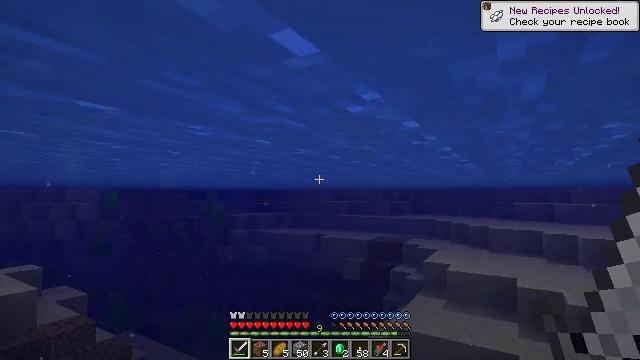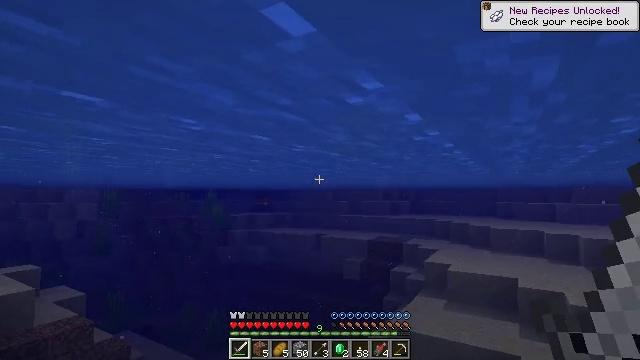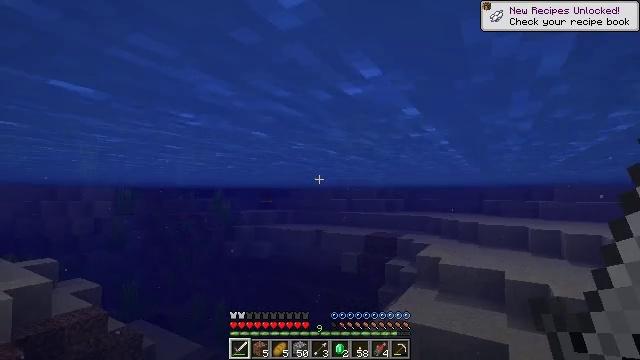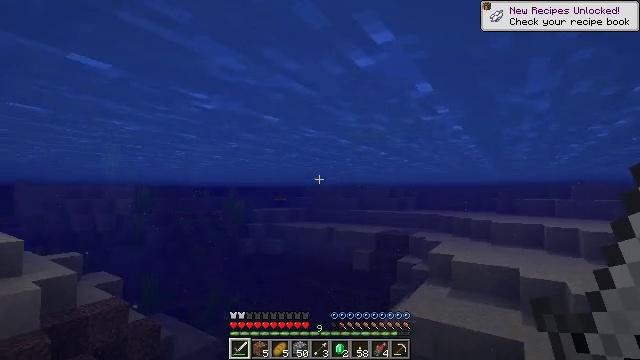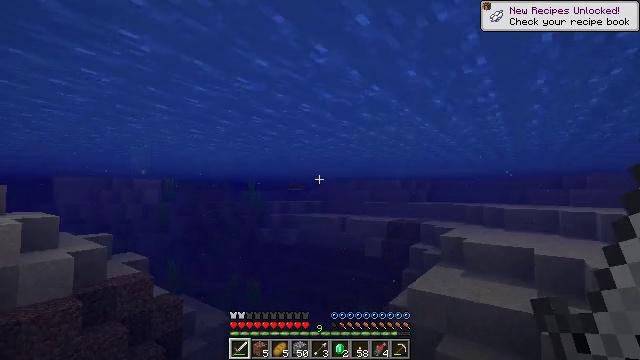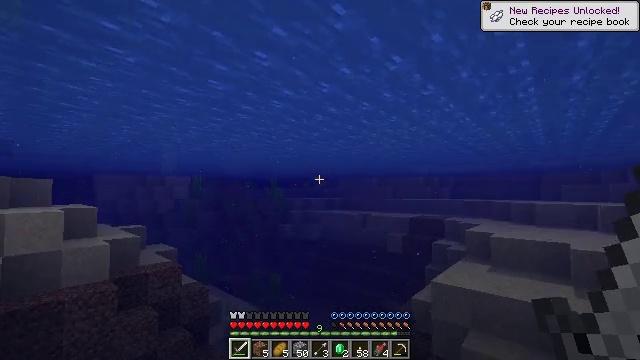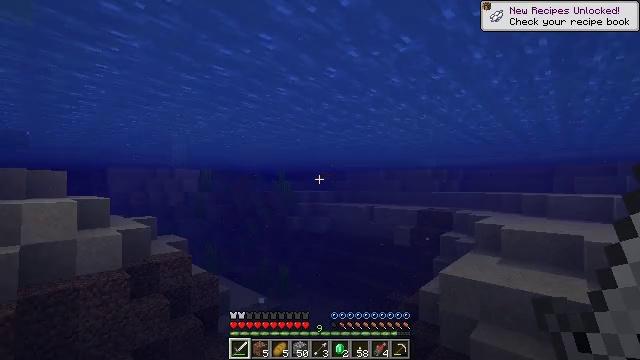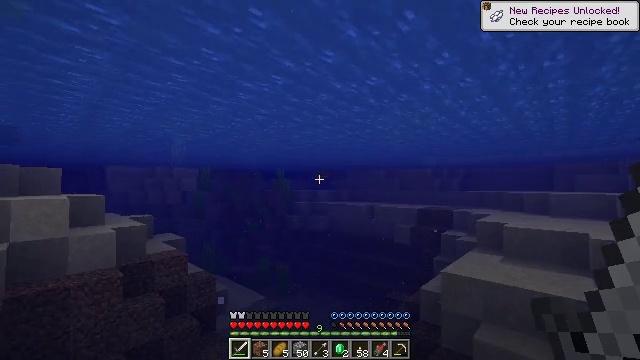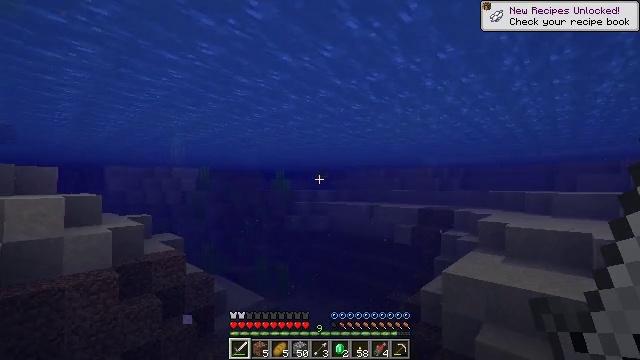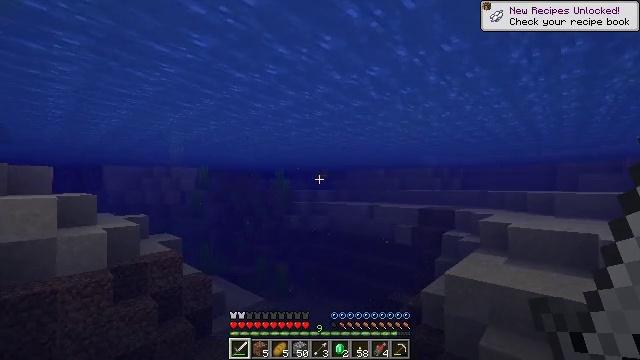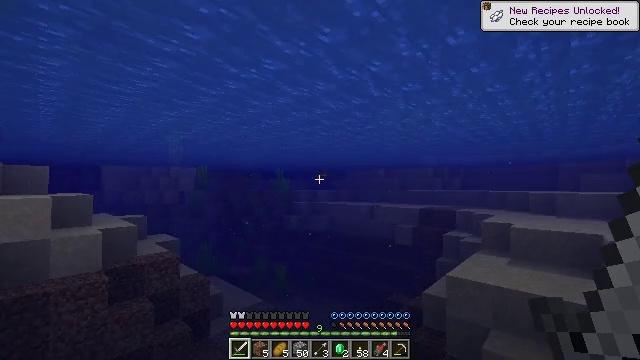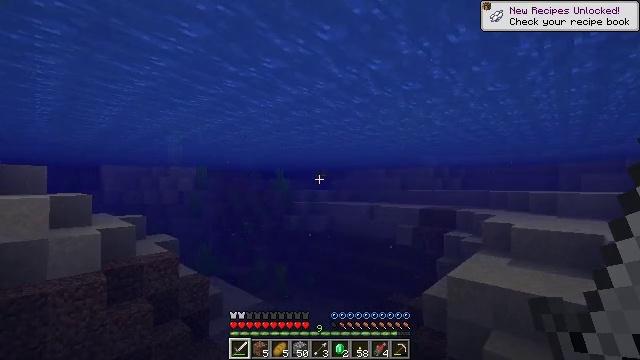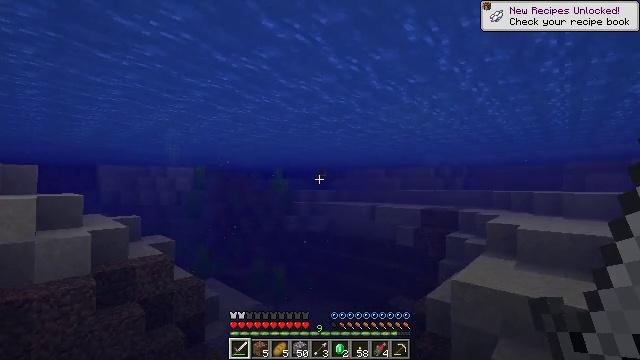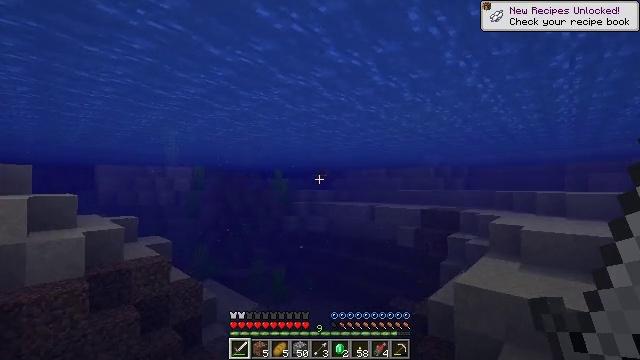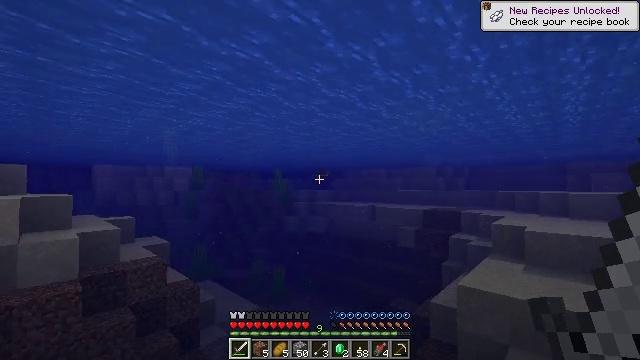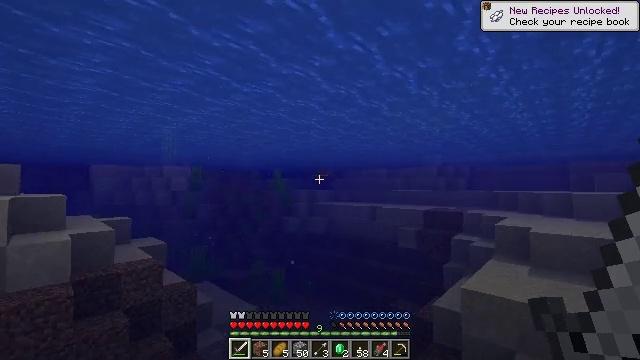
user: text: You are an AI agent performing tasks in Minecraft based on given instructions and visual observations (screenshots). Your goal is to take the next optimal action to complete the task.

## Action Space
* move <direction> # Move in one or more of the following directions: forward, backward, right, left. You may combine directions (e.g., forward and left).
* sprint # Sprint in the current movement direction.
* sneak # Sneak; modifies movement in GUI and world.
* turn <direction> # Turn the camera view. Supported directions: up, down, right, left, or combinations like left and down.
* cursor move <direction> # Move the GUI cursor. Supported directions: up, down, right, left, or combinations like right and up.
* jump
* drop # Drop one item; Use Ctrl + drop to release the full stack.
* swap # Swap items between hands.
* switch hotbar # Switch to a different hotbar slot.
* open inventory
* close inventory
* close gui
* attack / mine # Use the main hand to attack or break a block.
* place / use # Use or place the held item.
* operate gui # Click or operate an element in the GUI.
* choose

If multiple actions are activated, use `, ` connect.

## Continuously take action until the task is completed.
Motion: motion action
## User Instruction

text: Hunt fish.
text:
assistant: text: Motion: move forward, sprint
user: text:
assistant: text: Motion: move forward, sprint
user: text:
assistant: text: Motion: move forward, sprint, turn left
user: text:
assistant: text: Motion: move forward, sprint, turn left
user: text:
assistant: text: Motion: move forward, turn left
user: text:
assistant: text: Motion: move forward, turn left and down
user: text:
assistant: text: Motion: move forward
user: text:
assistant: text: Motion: move forward
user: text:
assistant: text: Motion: move forward
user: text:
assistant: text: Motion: move forward
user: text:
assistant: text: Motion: move forward
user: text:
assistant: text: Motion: move forward
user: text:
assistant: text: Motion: move forward
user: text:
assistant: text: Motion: move forward
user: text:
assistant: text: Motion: move forward
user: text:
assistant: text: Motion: move forward, turn up
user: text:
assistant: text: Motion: move forward
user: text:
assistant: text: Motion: move forward
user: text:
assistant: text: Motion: move forward
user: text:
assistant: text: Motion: move forward
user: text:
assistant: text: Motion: move forward
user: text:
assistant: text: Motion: move forward
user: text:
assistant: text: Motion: move forward
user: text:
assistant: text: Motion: move forward
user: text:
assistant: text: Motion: move forward
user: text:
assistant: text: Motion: move forward
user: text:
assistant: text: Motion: move forward
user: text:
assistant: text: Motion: move forward
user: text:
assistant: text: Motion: move forward
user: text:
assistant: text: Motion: move forward